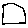
Label: square